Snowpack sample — Snodgrass Mountain, Crested Butte, Colorado (2/4/25, 12:06 PM MST)
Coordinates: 38.923, -106.968
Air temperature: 35 °F
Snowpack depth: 80 cm
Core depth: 40 cm
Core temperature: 32 °F
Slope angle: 14°, slope face: 78°
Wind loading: low
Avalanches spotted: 0
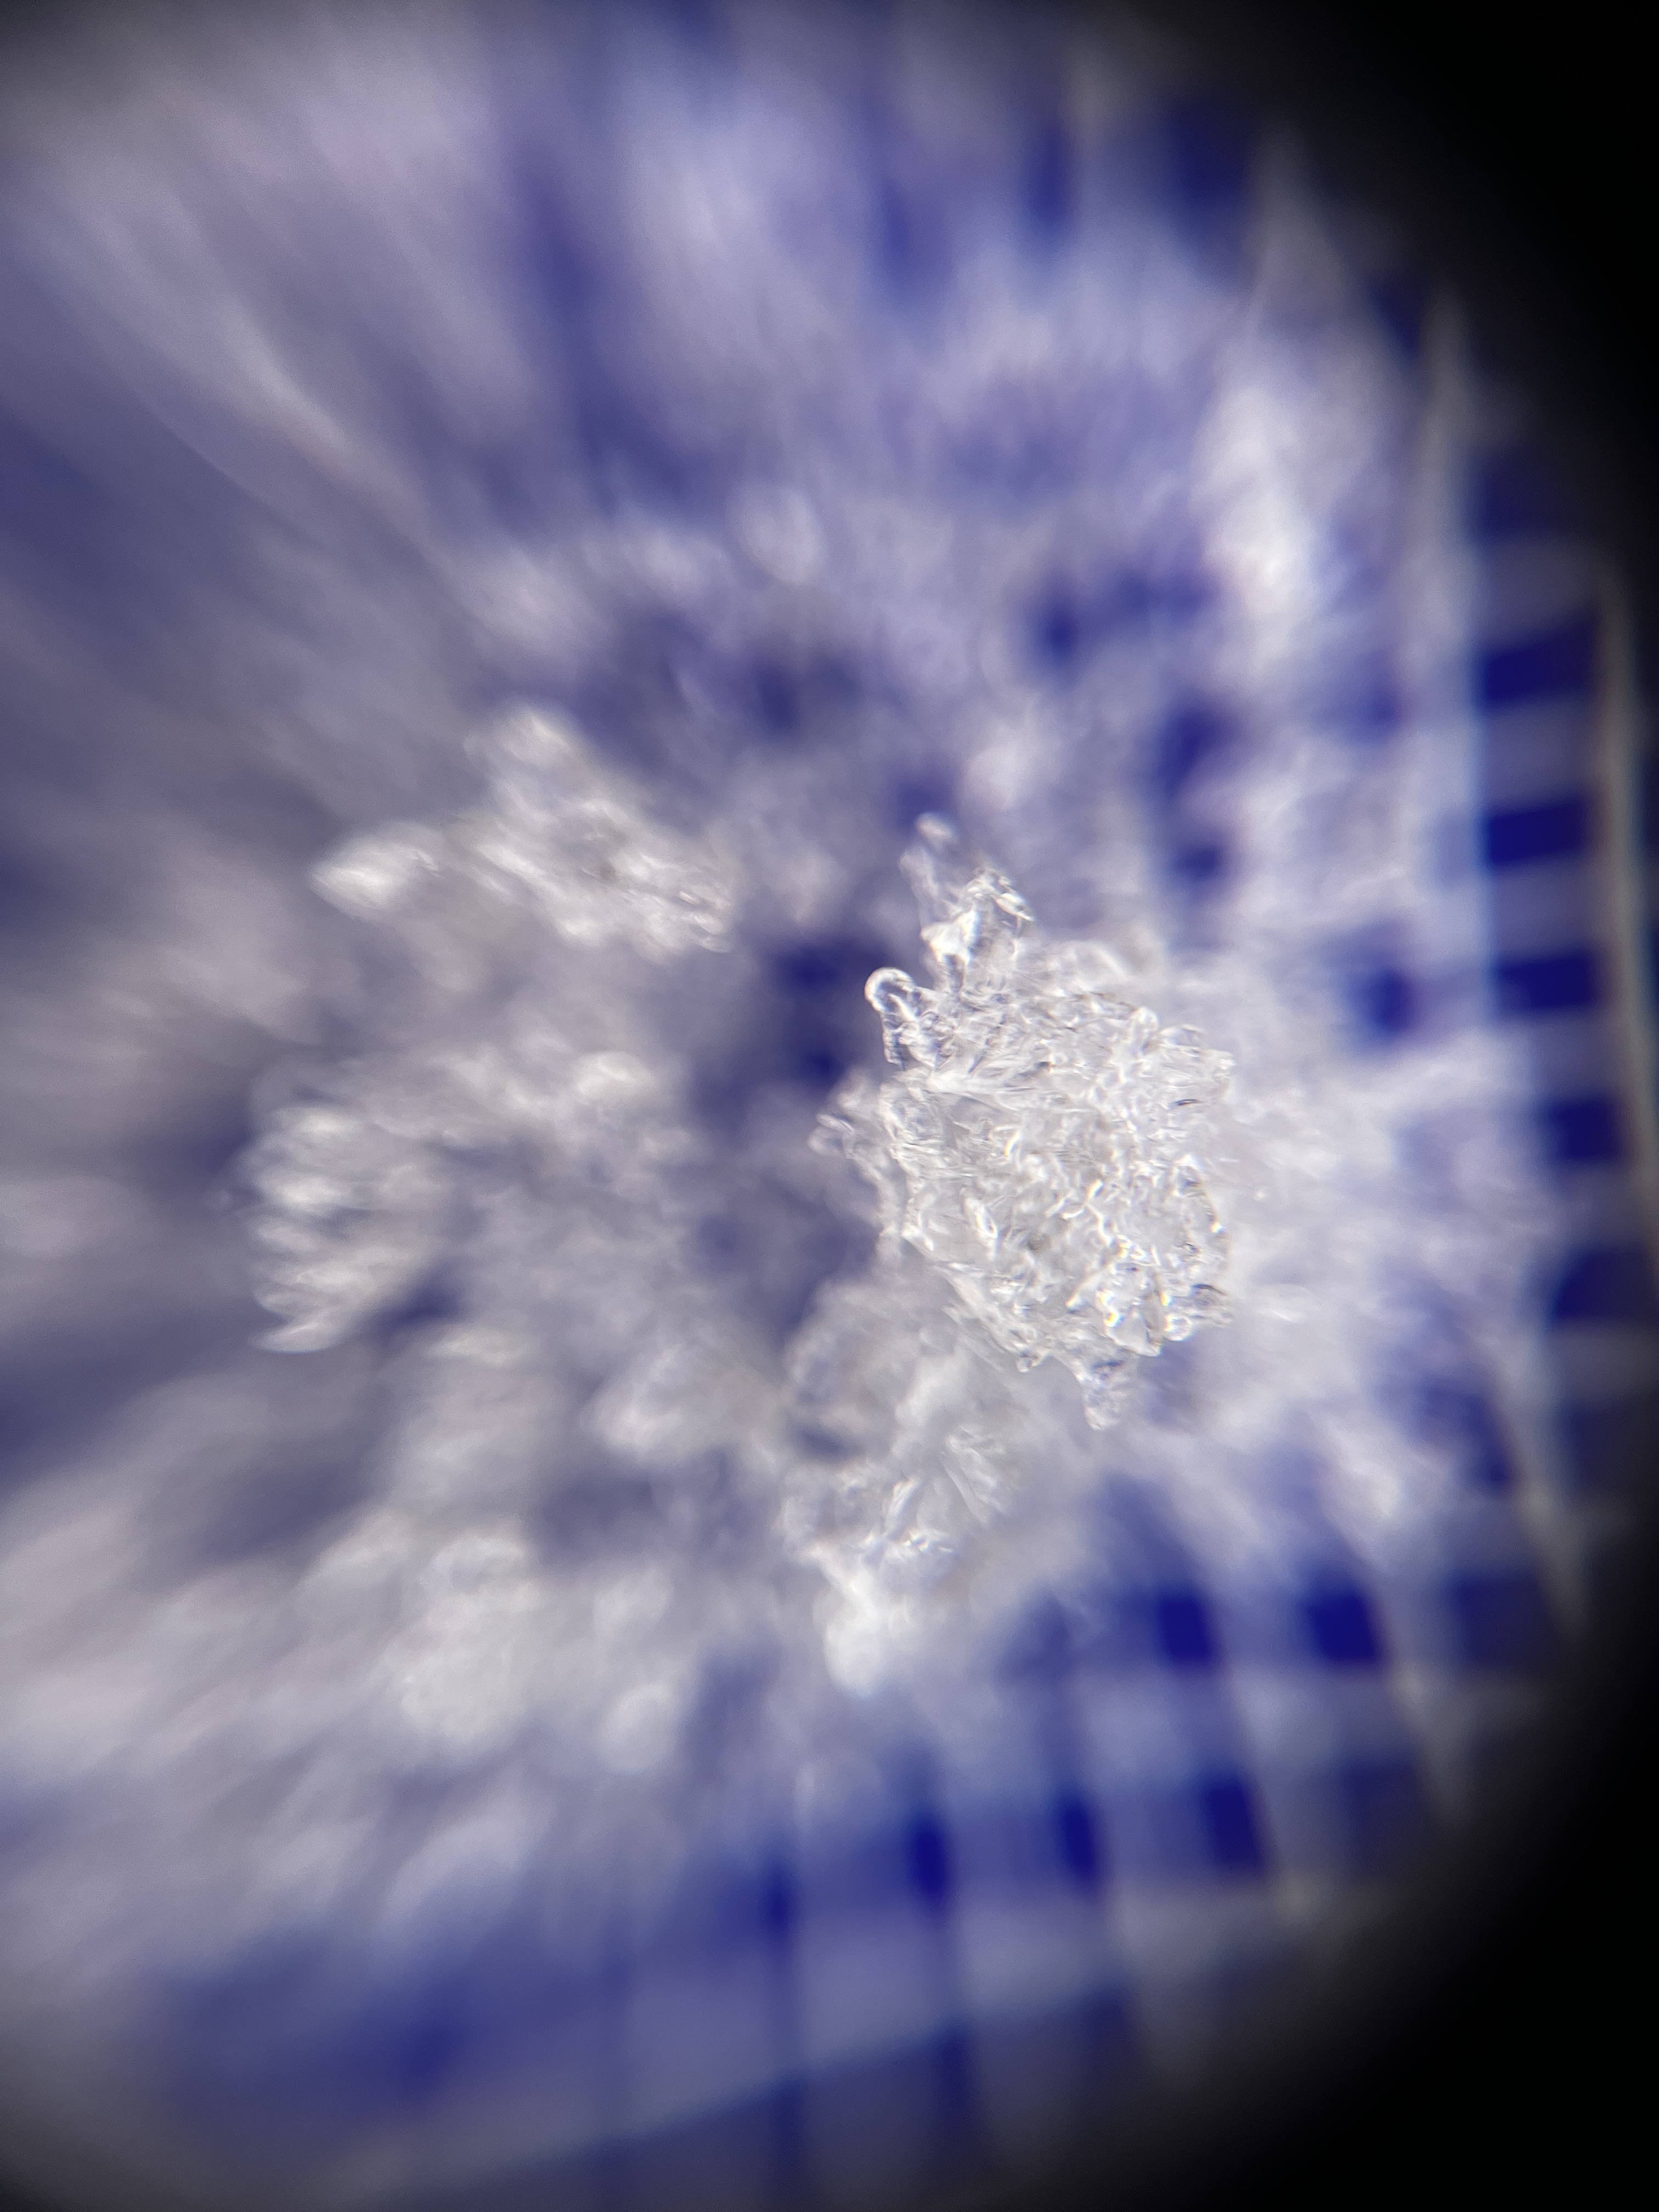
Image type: magnified_profile
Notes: No avalanches nearby, unusually warm weather for the last month reported by residents, Collected 25 yards from treeline